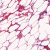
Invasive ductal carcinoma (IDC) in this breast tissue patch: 0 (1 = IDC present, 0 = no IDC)